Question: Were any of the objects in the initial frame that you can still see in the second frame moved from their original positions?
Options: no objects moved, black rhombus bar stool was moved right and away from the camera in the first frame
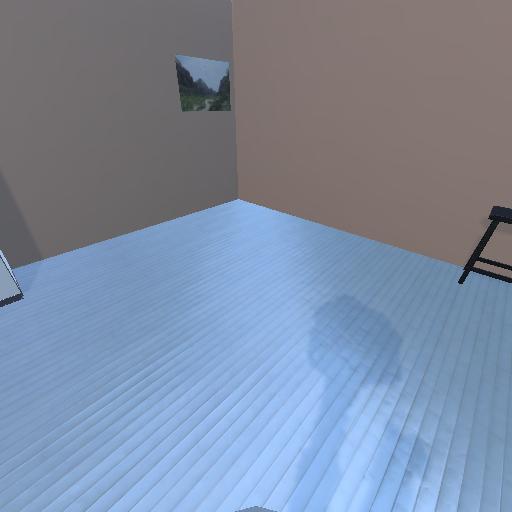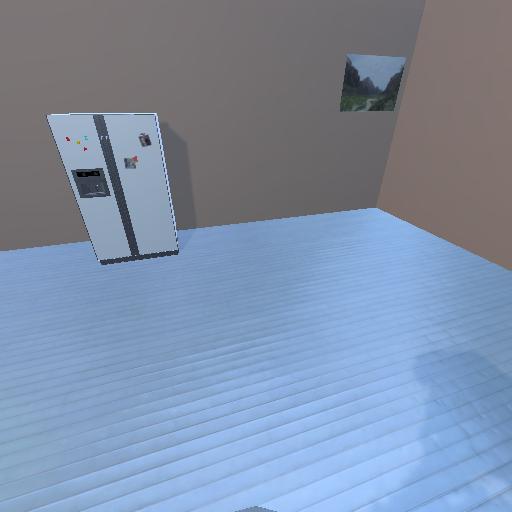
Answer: no objects moved